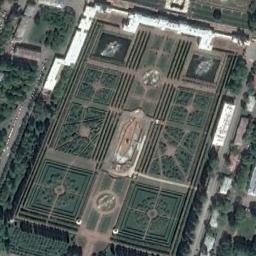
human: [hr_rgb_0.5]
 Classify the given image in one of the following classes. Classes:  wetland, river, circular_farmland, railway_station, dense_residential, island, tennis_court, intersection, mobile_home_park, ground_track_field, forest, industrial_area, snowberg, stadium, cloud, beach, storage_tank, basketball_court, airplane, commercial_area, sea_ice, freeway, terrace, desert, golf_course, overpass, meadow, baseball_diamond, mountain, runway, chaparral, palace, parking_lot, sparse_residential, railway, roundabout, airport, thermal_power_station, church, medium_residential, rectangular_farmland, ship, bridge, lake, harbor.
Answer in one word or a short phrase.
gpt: palace